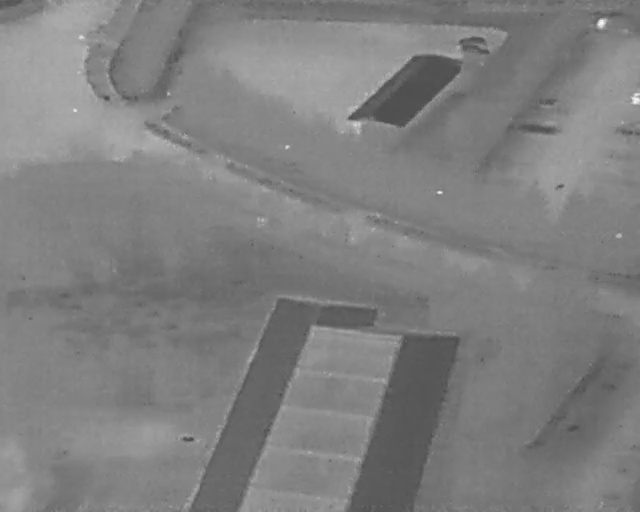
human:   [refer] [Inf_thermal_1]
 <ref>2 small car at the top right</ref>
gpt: <box>[[72, 5, 74, 10, 2], [73, 6, 75, 12, 2]]</box>